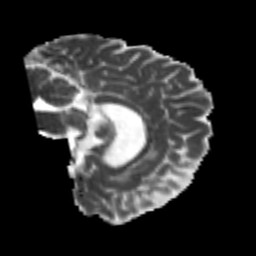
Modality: MD
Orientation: sagittal
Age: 23
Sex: male
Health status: healthy
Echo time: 0.074 s